Aerial crown-view tile of a tropical tree (Barro Colorado Island, Panama), acquired 20250818:
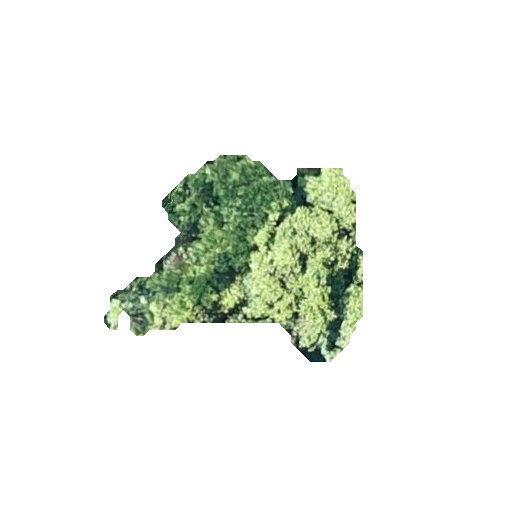
Species: Alseis blackiana
GBIF accepted scientific name: Alseis blackiana
Crown area: 48.252 m²